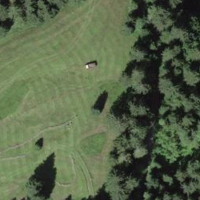
EUNIS habitat code: 43
Species observed at this site:
Petasites albus